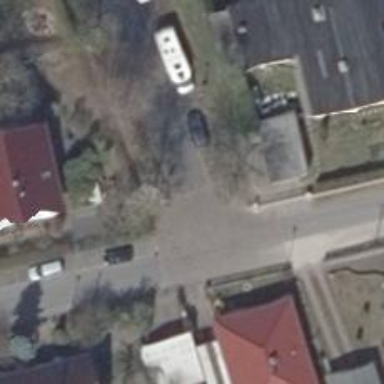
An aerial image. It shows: Residential road.